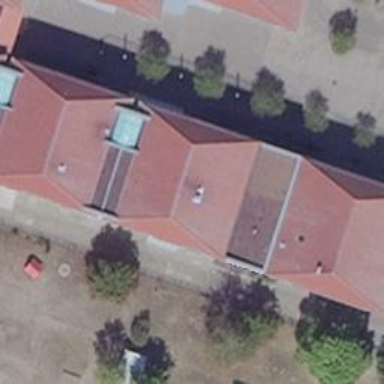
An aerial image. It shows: Nursing home.